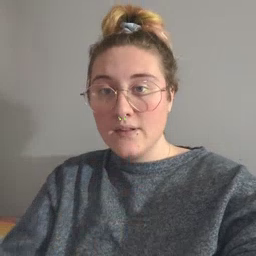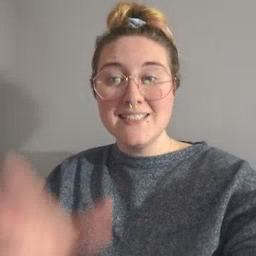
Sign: sticky